高一 · 代数
执行如图所示的程序框图, 若输入 $\mathrm{x}=1$, 则输出 $\mathrm{y}$ 的值是

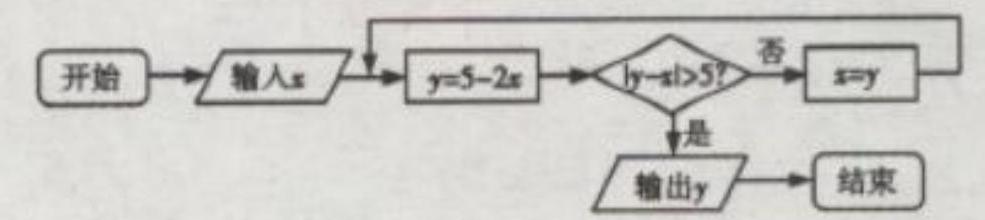
答案: 7
解析: $7 x=1, y=5-2 \times 1=3,|3-1|>5$ 不成立; $x=3, y=5-2 \times 3=-1,|-1-3|>5$ 不成立; $\mathrm{x}=-1, \mathrm{y}=5-2 \mathrm{x}(-1)=7,|7-(-1)|>5$ 成立, 终止循环, 输出 $\mathrm{y}=7$.故答案为:7